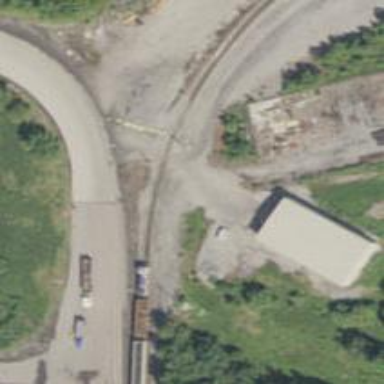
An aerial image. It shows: Railway level crossing.